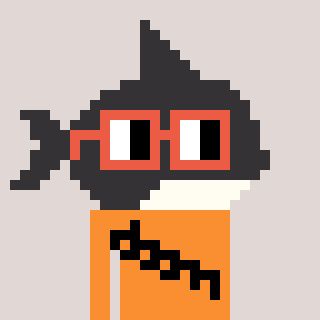
a pixel art character with square orange glasses, a orca-shaped head and a orange-colored body on a warm background